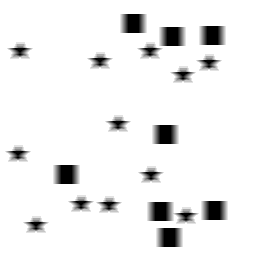
Squares: 8
Triangles: 0
Stars: 12
Total shapes: 20